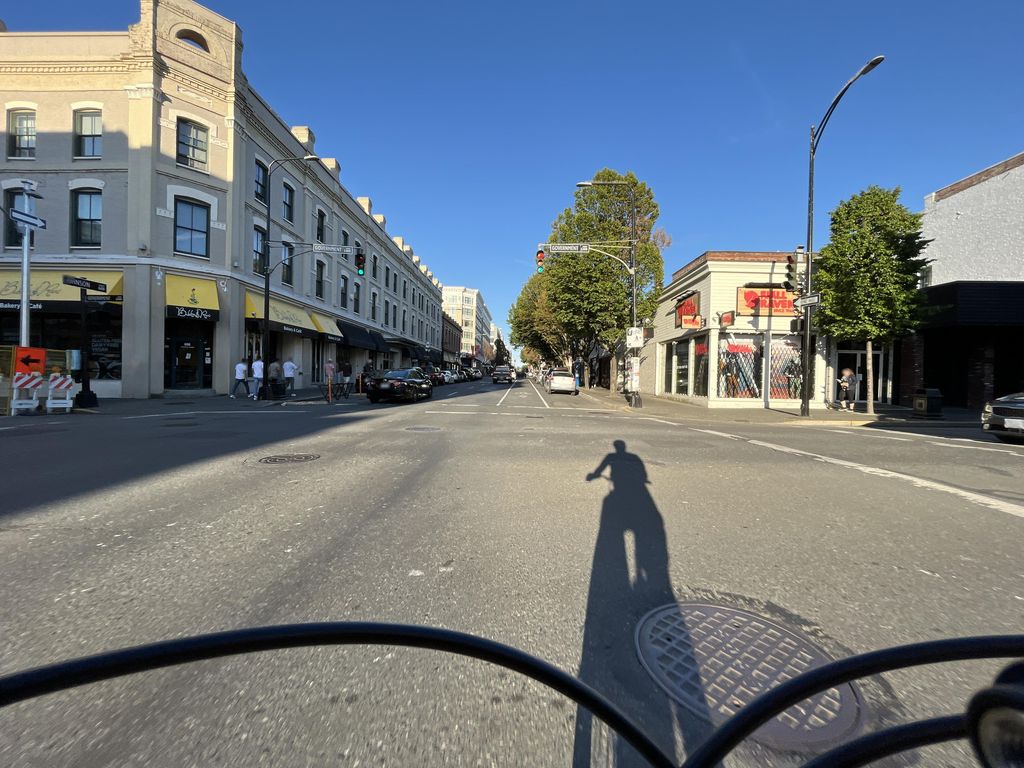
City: victoria